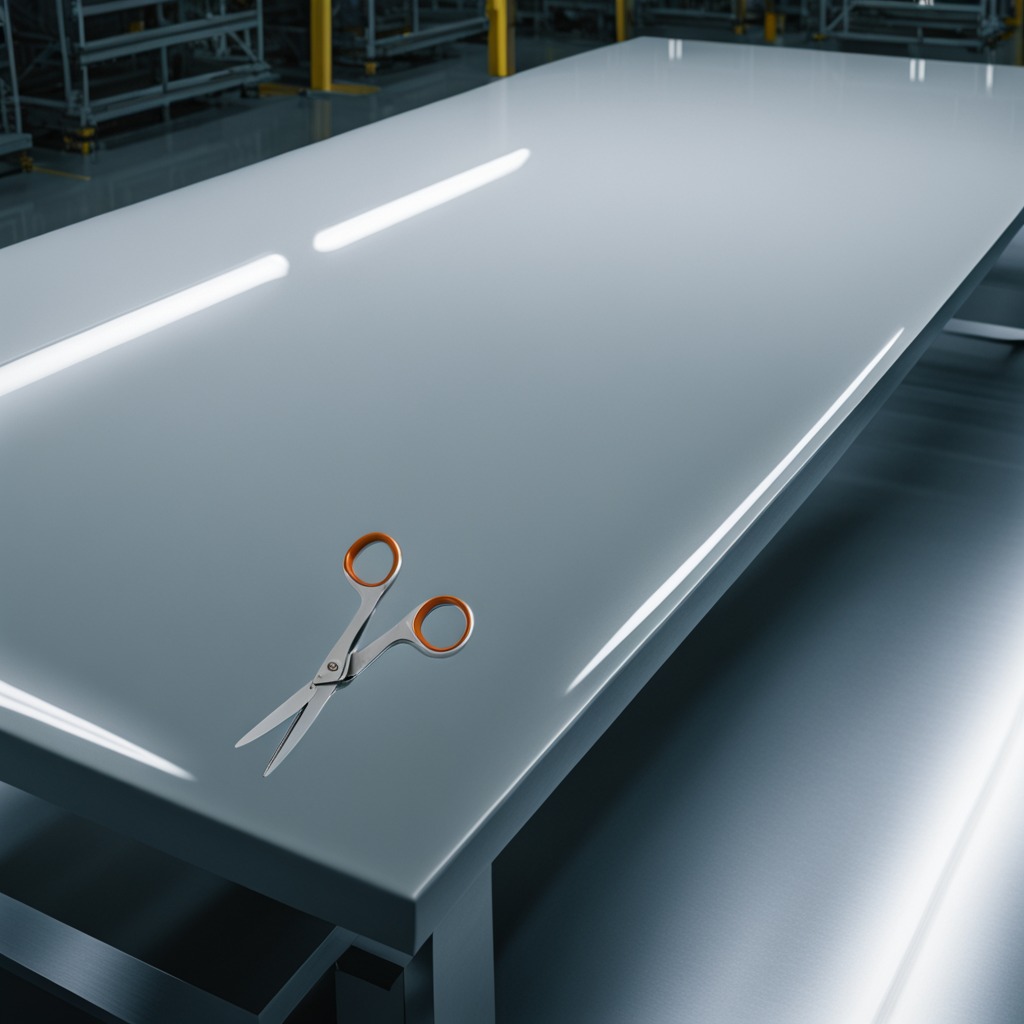
A scissor lies on the table in a ship maintenance bay industrial lighting.